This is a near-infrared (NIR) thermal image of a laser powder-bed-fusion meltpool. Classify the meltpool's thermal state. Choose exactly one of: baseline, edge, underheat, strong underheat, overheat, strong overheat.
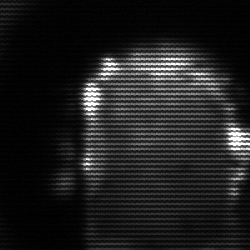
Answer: baseline